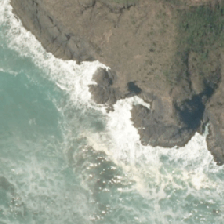
Land cover: low_producing_grassland